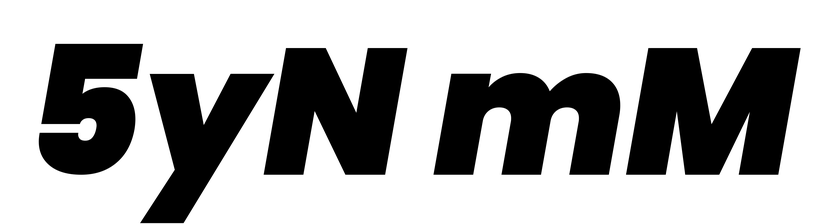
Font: Poppins-BlackItalic